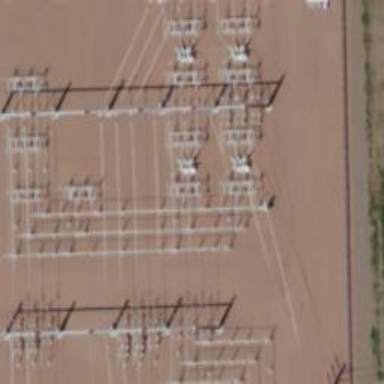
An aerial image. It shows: Switch used for power control.